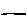
Label: line